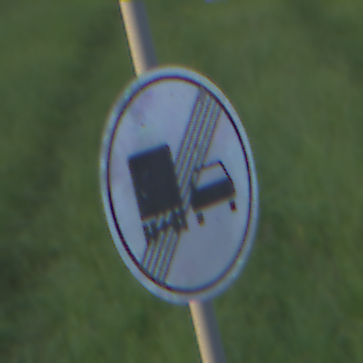
Verkehrszeichen: EndeUeberholverbotKraftfahrzeuge
Umgebung: Outdoor, Nature
Tageszeit: MorningAfternoon
Wetter: PartlyCloudy
Licht: Natural
Jahreszeit: NotSpecified
Kontrast: MediumContrast